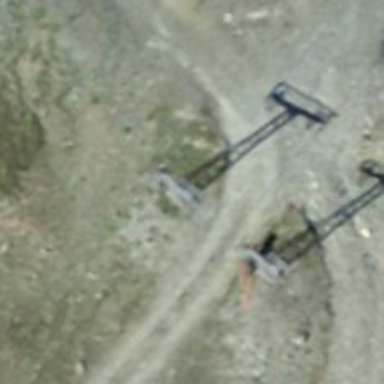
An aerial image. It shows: Pylon for aerialway.